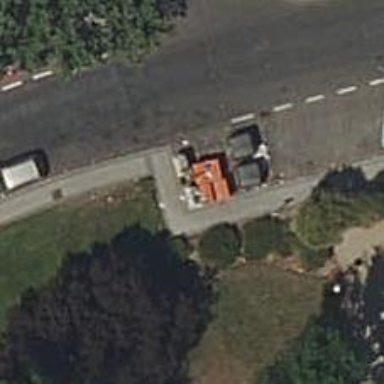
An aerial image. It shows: Waste disposal facility.